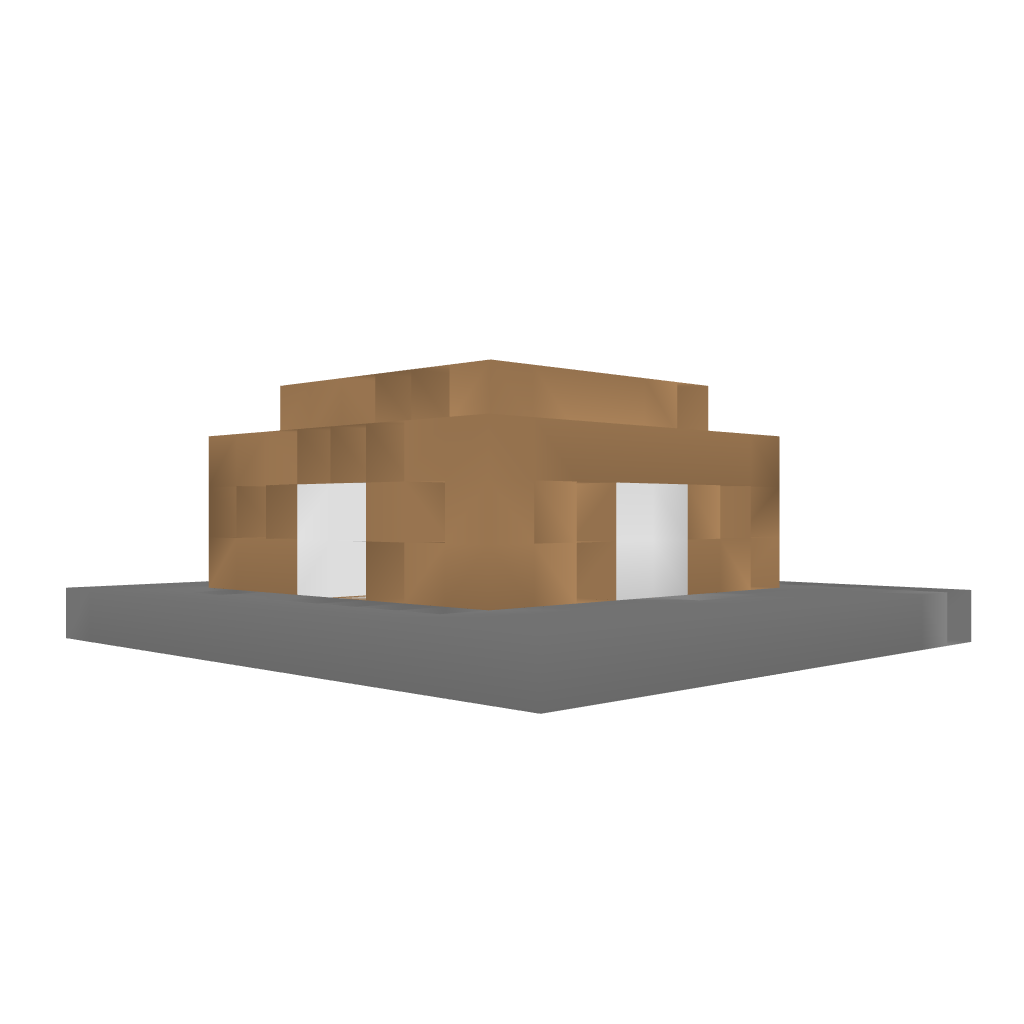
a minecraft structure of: Jungle smith bad low quality